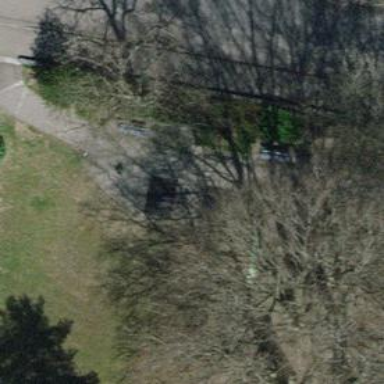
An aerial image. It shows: Footway.